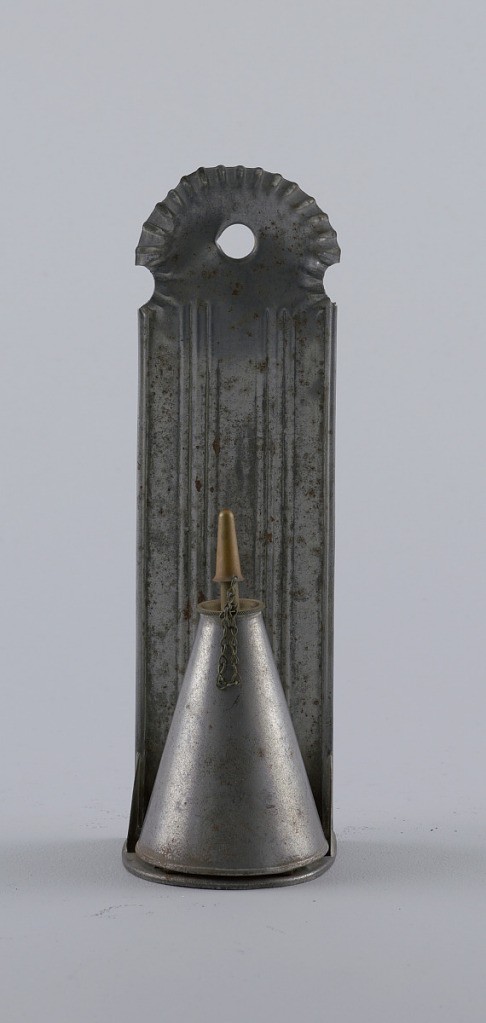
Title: Lamps w/ sconces, wall
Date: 18th century
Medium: tin
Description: Pair of 18th century tin wall lights